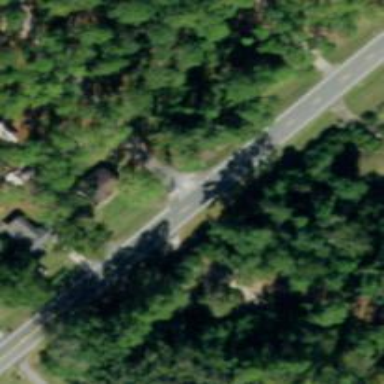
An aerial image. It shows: Tertiary road.